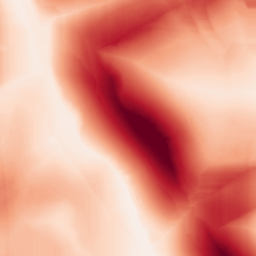
Category: morphological
Decomposition family: morphological_square
Decomposition parameters: operation: gradient
size: 50
Upsampling method: bspline
Upsampling parameters: scale: 8
Upsampling scale: 8